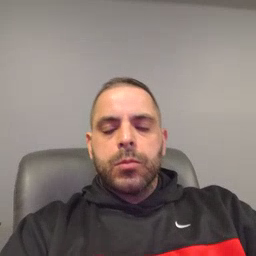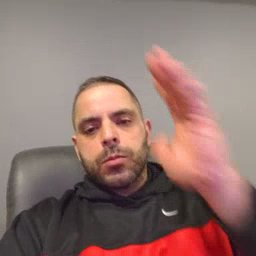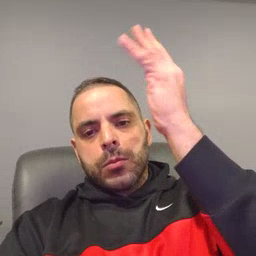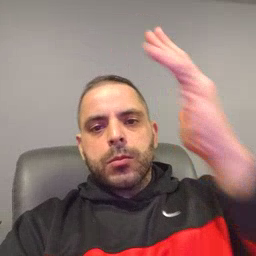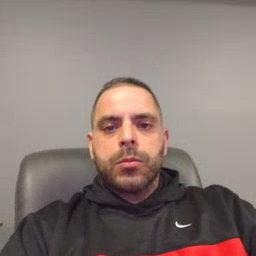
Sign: tree